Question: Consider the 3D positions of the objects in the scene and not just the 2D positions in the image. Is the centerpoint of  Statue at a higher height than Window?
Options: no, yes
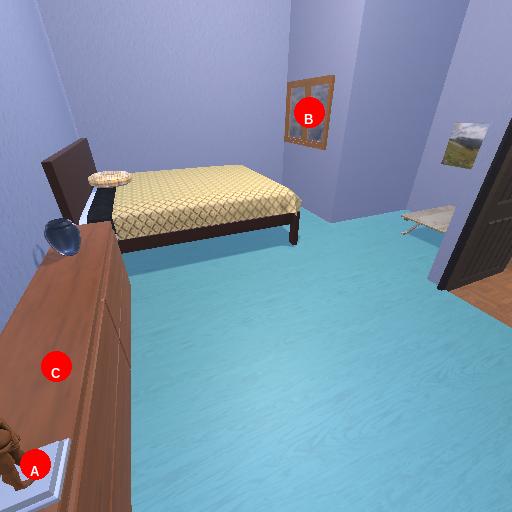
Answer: no